An envelope spectrum derived from a bearing vibration measurement is shown; the reference markers locate BPFO, BPFI, BSF and FTF for this bearing geometry and shaft speed. What is the most likely bearing condition (normal, inner_race, outer_race, ball)?
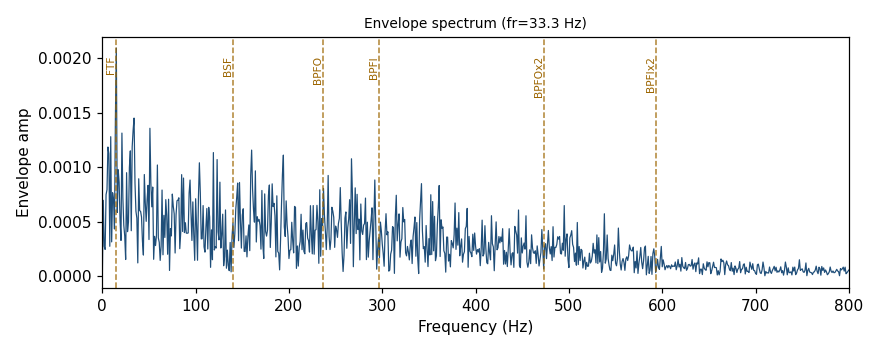
Answer: normal